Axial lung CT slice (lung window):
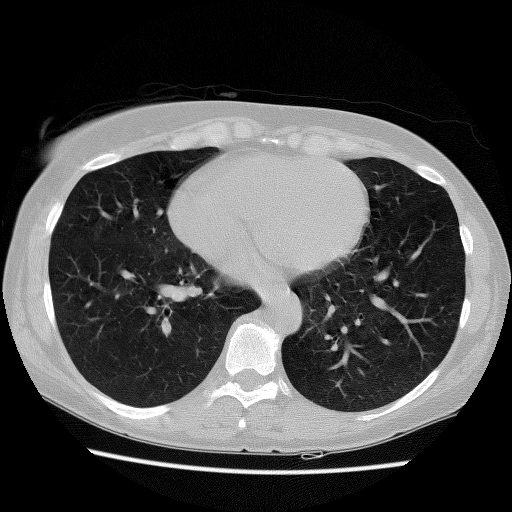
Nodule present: no